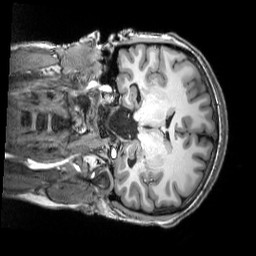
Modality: T1w
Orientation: coronal
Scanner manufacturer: siemens
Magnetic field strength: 3 T
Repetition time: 2.5 s
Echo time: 0.00343 s